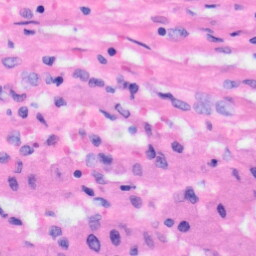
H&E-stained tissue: Liver